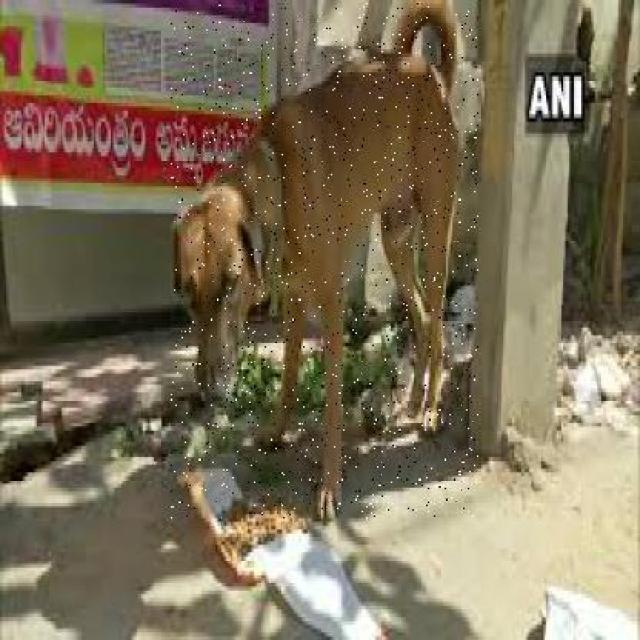
Healthy canine skin — no visible lesions, inflammation, or abnormalities. The skin and coat appear normal.